Question: I've recently converted my iOS project to ARC. I have two targets in my project. One is the application itself, and the other is a set of GHUnit tests. I have approximately 200 tests that do quite a lot of work in terms of creating and modifying Core Data objects. The Core Data store used by the tests is an in memory store, and is thrown away once the tests are finished (i.e. it is not persisted anywhere).
When my tests have been running a while (they never reach the exact same point before the error is thrown, but it is always around the same tests) the application crashes with an EXC_BAD_ACCESS (Code=2, address=...)
The output in the console is as follows:

I've followed the instructions <URL>, and set my main.m file of the GHUnit target to use the '-fno-objc-arc' compiler flag, but that doesn't seem to have helped.
I don't really understand what these errors mean, and searching for them doesn't seem to have helped. My only guess is that I am running out of memory, but I'm not sure why or how, considering ARC should be releasing objects for me.
I'd really appreciate any help anyone can give me to fix this! If you have any questions just leave me a comment and I will get back to you asap!
Thanks!
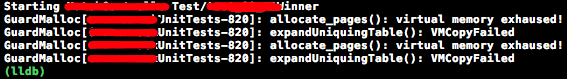
Answer: Chris,
First, As you have a memory exhaustion problem, you should look at your tests running under the Instruments allocation tool. Remember to turn on VM automatic snapshots. Then you should mark the heap multiple times as the tests execute.
Second, while this may be related to ARC, it quite possibly isn't. In general, ARC apps, because they can automatically release objects sooner, have a smaller footprint than MRR apps. The move to a new compiler with different options may just be uncovering a pre-existing problem.
Third, because you are using an in-memory database, my first test would be to just change it to a SQLite DB. It can have a much smaller footprint. (While you may choose to return to in-memory DBs later, we're trying to find the cause of your memory exhaustion. An in-memory DB can use a lot of RAM. Hence, lets take is out of the equation.
Once you've done the 1st and 3rd tasks above, please report back your results.
Andrew